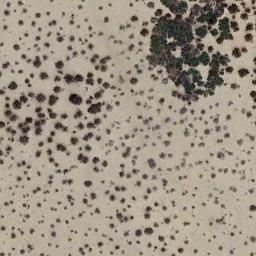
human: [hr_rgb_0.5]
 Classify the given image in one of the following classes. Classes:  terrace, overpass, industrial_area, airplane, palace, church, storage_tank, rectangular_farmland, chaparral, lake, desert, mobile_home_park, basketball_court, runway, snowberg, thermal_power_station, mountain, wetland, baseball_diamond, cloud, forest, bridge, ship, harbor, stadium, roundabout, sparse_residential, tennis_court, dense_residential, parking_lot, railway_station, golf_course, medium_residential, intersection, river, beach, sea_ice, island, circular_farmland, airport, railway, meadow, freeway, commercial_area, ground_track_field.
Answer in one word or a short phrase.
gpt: chaparral